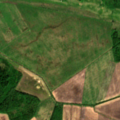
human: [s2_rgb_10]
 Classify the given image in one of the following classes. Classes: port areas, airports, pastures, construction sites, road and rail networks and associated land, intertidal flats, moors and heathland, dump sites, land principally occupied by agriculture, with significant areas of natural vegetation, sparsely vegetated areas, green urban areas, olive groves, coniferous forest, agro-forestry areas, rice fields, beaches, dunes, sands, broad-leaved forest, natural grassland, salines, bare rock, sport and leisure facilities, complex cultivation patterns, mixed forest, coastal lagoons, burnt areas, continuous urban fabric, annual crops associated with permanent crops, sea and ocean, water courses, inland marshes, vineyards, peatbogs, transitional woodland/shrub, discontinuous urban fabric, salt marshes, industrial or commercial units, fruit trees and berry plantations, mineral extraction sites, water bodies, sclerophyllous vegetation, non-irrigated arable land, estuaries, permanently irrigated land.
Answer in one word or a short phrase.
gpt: non-irrigated arable land, pastures, broad-leaved forest, mixed forest